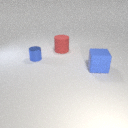
small blue metal cylinder in front of large red rubber cylinder